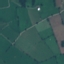
Land use / land cover: Pasture